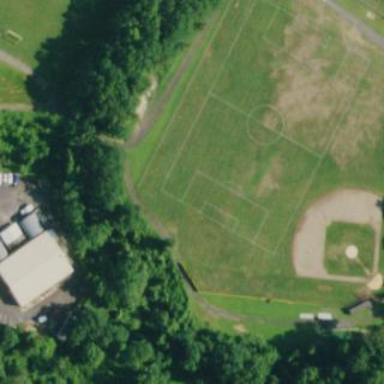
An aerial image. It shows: Baseball pitch for leisure land activities.